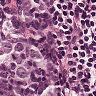
Metastatic tissue present: no